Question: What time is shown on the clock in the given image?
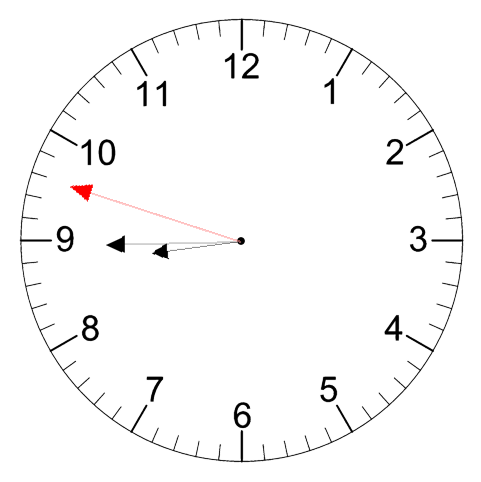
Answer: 08:44:48